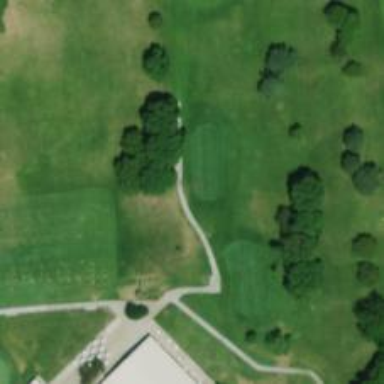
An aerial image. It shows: Grass area designated as golf tee.